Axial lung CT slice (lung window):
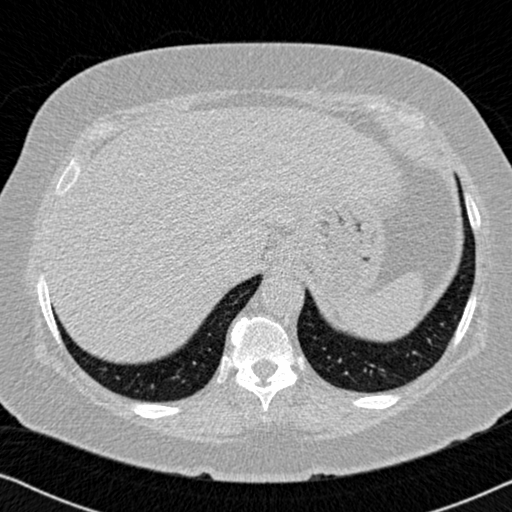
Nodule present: no